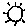
Label: sun